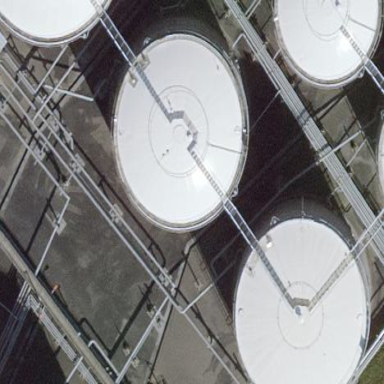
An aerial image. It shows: Storage tank building.